Interaction volume radius: 5 \u00c5
Interaction volume height: 10 \u00c5
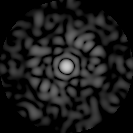
Disorder parameter: 0.8835